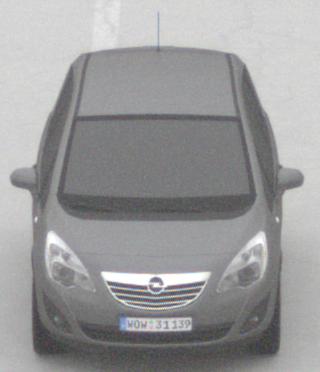
Make: Opel
Model: Meriva 1.4
Detailed model: Meriva (B)
Model produced from: 2010/05
Model produced until: 2013/11
Doors: 5
Color: gray
Road condition: dry road
Daytime: midday
Contrast: low contrast